Interaction volume radius: 5 \u00c5
Interaction volume height: 20 \u00c5
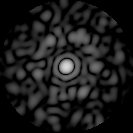
Disorder parameter: 0.8787